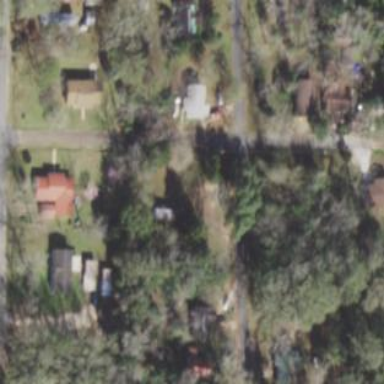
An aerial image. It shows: Single-family residential area.